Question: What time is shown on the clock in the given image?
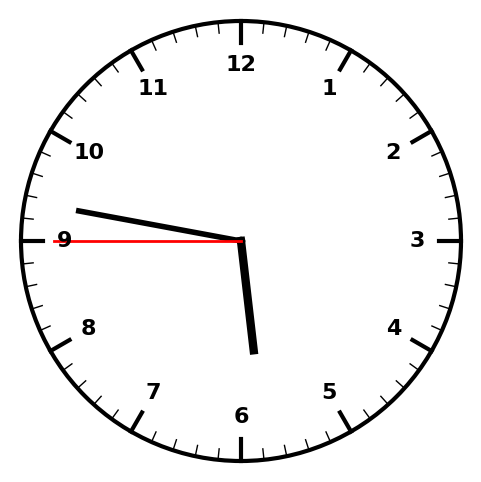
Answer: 05:46:45